You are looking at a signal-to-image encoding: consecutive vibration samples arranged as the rows of a grayscale square. Determine the bearing's health state. Answer with exactly one of: normal, inner_race, outer_race, ball.
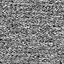
Answer: outer_race